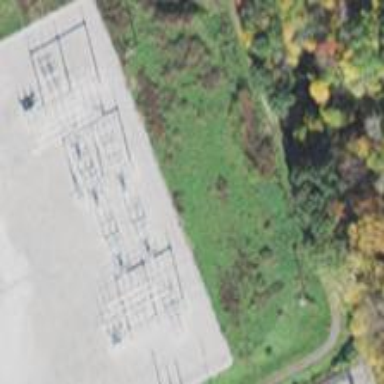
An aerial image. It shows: Switch used for power control.